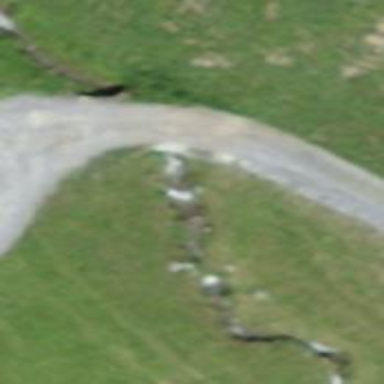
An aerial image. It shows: Culvert tunnel.